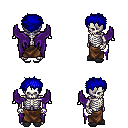
a pixel art fantasy rpg character, male body template, skeleton, purple wings, robe skirt, blue bedhead hairstyle, gray slippers, four views (front, back, left, right), 2x2 character sprite sheet, small pixel art, hard edges, no anti-aliasing